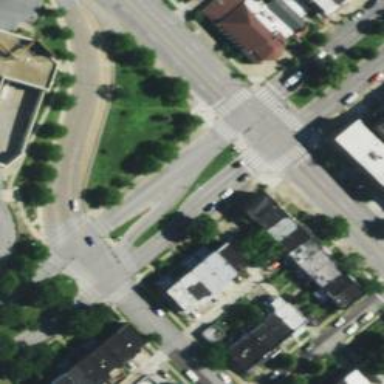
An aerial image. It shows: Footway located on traffic island.